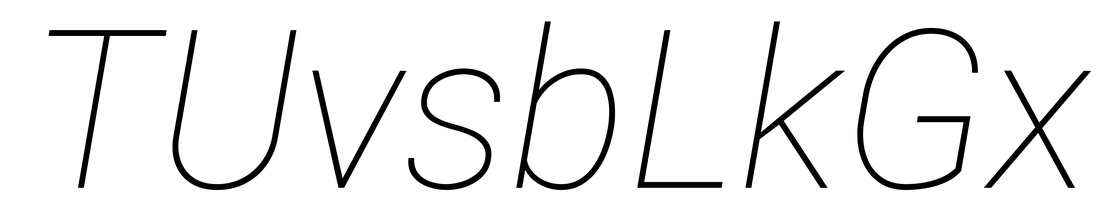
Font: Roboto-Italic_Thin_Italic